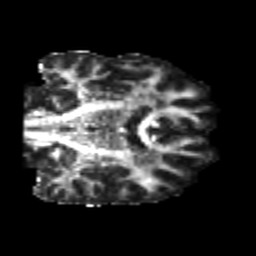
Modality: FA
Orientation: coronal
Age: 24
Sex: male
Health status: healthy
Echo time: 0.074 s